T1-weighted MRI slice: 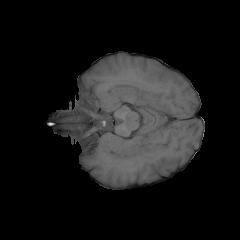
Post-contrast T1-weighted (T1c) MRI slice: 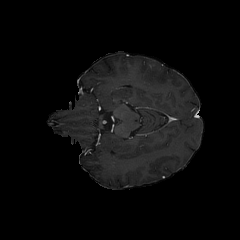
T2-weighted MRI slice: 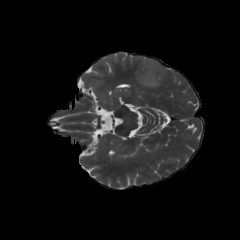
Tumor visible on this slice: yes